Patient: sex M, age 57
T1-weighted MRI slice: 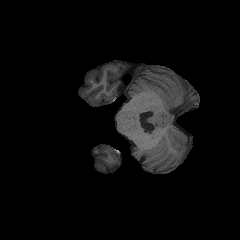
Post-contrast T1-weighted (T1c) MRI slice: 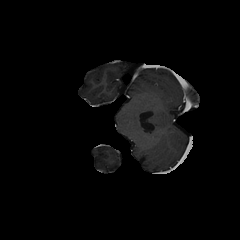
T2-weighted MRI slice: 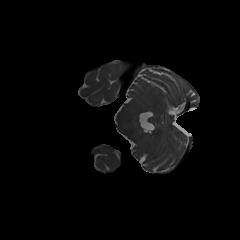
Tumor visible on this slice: no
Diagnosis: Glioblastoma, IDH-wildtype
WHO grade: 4